Question: I have two threads. One is EDT (using the swingUtilities.invokeLater) and the other is for calculation. I get the input from a mouse click handled in the EDT and then perform the calculation in the other. But I get the following output (the black numbers are in EDT, the red are in the other):

So it seems that the calculation occurs before I read the data from GUI. Could anyone explain why?
Some code:
'''
//in EDT
public void mousePressed (MouseEvent e)
{
//get the position
System.out.println(i + " " + j);---> black numbers
played = true;
}
//in thread 2
public boolean valid (Move m)
{
System.err.println(m.locX +" "+m.locY); ---> red numbers
//use the position get in EDT
System.out.println("finished");---> black 'finished'
}
'''
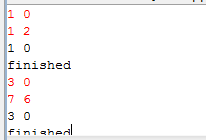
Answer: System.out and System.err are not "sequential" while printing to the output.
This simple code shows it:
'''
for (int i = 0; i < 100; i++)
{
System.out.println(i);
System.err.println(i);
}
'''
You'd be expecting the 'out' to be executed before the 'err', right? It is, the problem is, it is just not PRINTED in the same order.